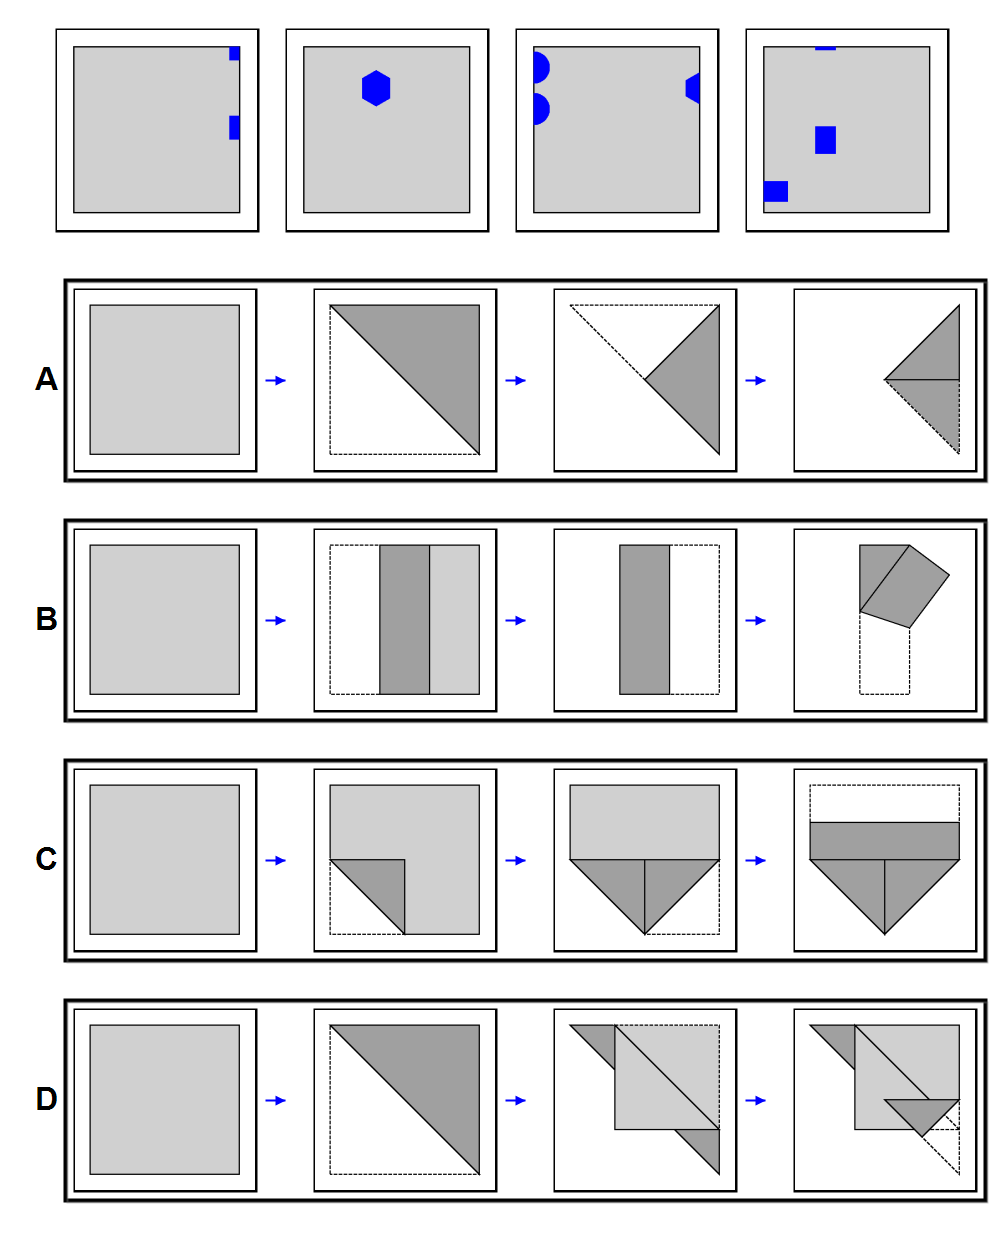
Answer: C